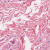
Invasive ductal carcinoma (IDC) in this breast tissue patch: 0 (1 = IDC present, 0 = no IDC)